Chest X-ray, AP view. Patient: 65 years old, sex F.
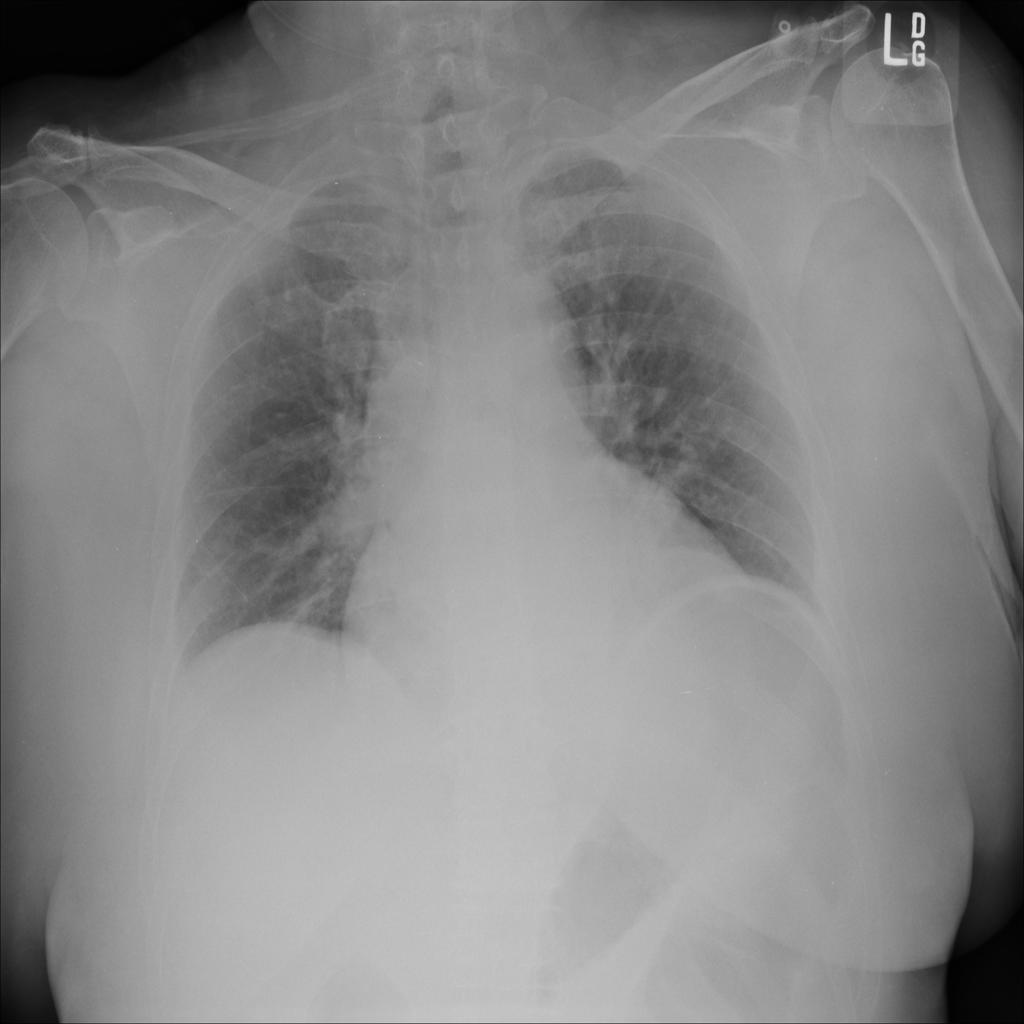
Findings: No Finding